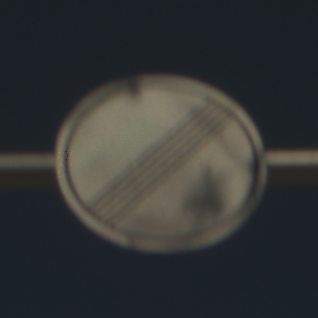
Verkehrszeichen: EndeSaemtlicherBegrenzungen
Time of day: Midday
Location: Outdoor (Beach)
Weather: PartlyCloudy
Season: NotSpecified
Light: Natural